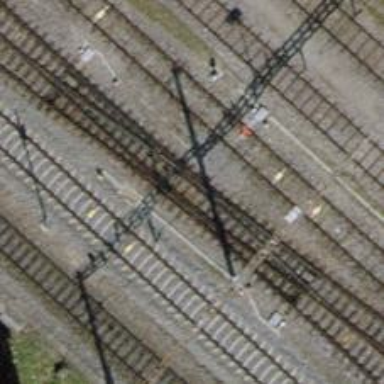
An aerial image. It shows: Railway switch.